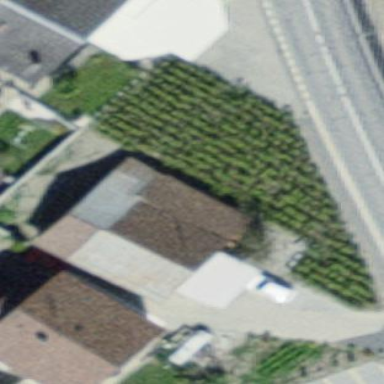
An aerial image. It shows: Vineyard growing grapes.